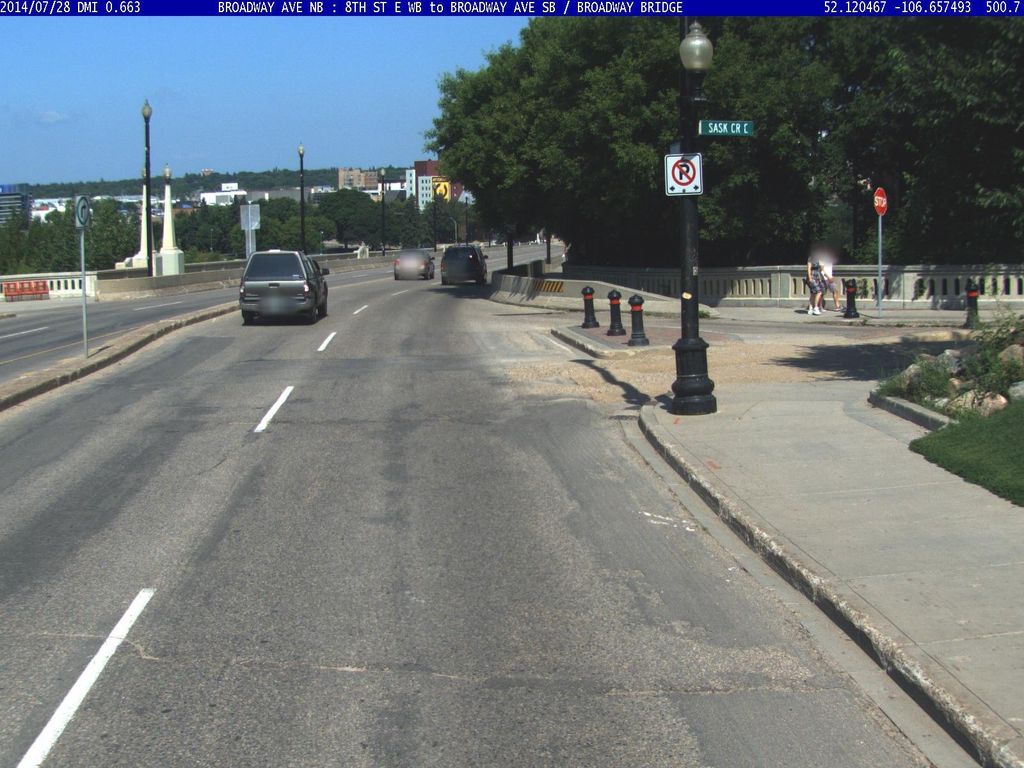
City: saskatoon